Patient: sex M, age 62
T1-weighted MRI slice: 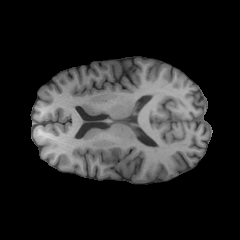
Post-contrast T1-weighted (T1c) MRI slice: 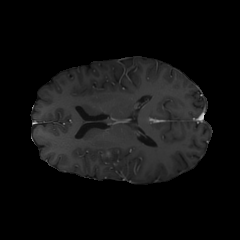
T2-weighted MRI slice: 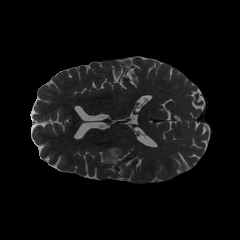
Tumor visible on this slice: yes
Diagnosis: Glioblastoma, IDH-wildtype
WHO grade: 4